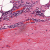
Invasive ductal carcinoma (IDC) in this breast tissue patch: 0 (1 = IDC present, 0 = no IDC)